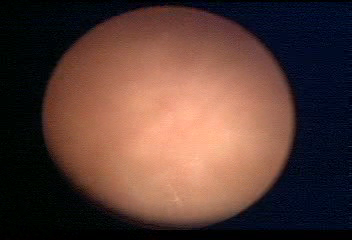
Modality: WLC
Class: Normal mucosa
Bladder cancer association: No